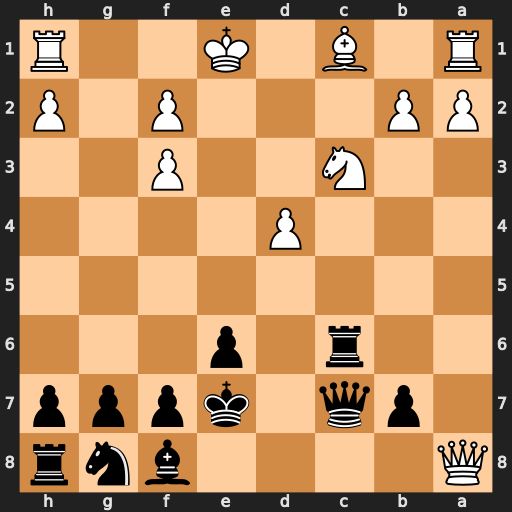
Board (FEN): Q4bnr/1pq1kppp/2r1p3/8/3P4/2N2P2/PP3P1P/R1B1K2R
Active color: b
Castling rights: KQ
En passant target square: -
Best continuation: Ra6 Bf4 Qxc3+ bxc3 Rxa8